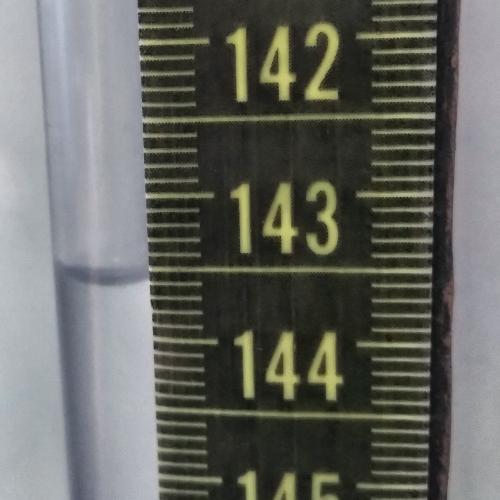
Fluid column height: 143.6 cm